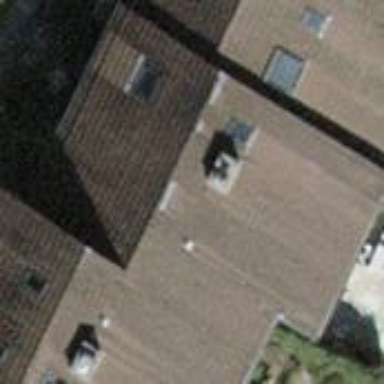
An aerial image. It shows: Building with tiled roof.